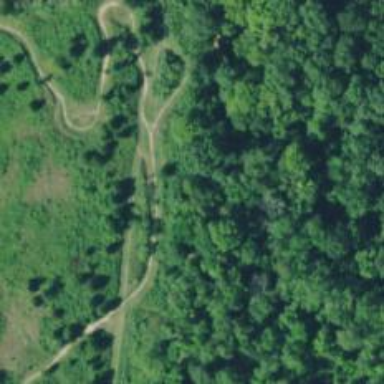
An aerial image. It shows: Path designated as bicycle road.